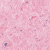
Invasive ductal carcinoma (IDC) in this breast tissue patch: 0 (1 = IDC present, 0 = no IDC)